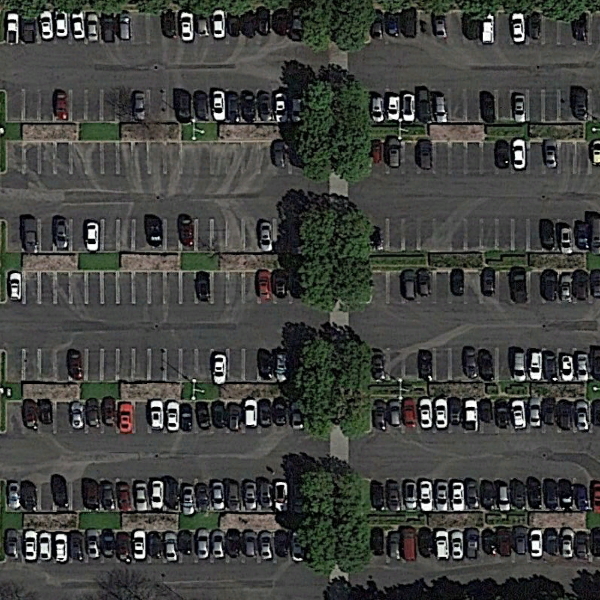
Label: Parking